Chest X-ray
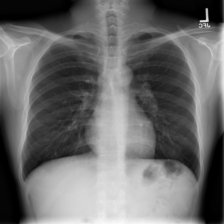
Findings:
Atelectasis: negative
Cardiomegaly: negative
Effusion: negative
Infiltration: negative
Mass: negative
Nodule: negative
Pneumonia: negative
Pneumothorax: negative
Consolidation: negative
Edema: negative
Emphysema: negative
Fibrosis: negative
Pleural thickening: negative
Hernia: negative